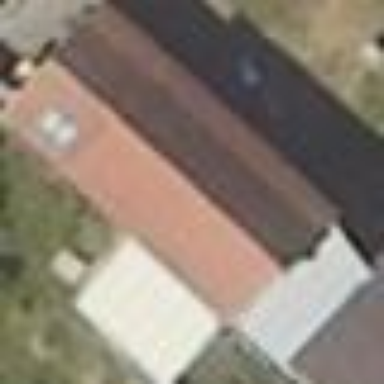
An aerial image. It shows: Shed building.